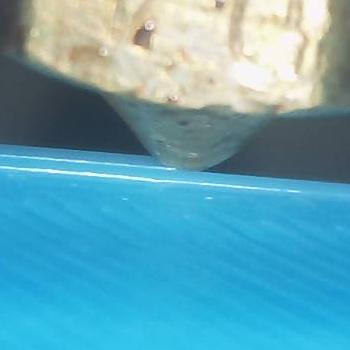
Flow rate: 89%